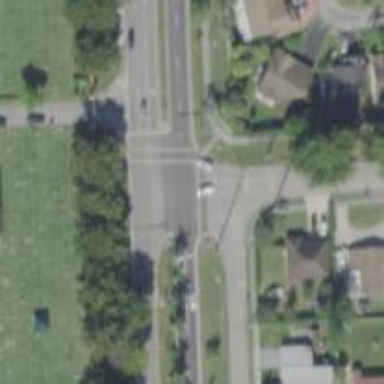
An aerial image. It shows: Crossing on the road with line markings.